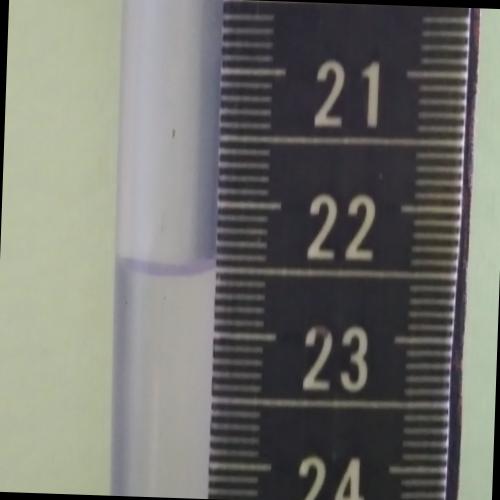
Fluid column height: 22.5 cm